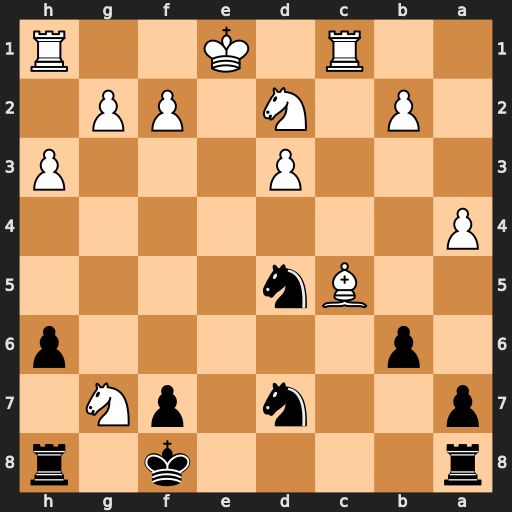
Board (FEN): r4k1r/p2n1pN1/1p5p/2Bn4/P7/3P3P/1P1N1PP1/2R1K2R
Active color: b
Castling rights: K
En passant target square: -
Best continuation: Nxc5 Rxc5 bxc5